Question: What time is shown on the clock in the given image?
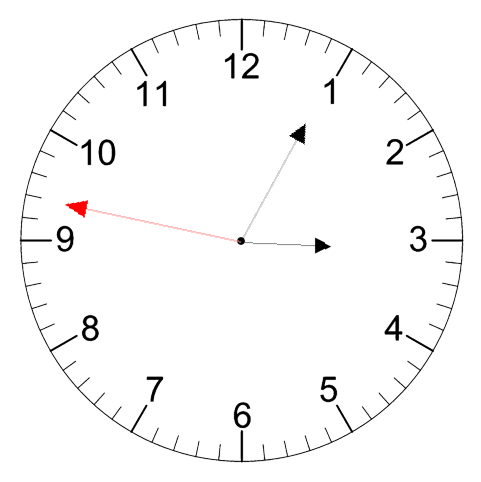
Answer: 03:04:47